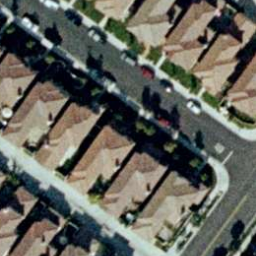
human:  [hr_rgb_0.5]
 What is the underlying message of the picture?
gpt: dense residential